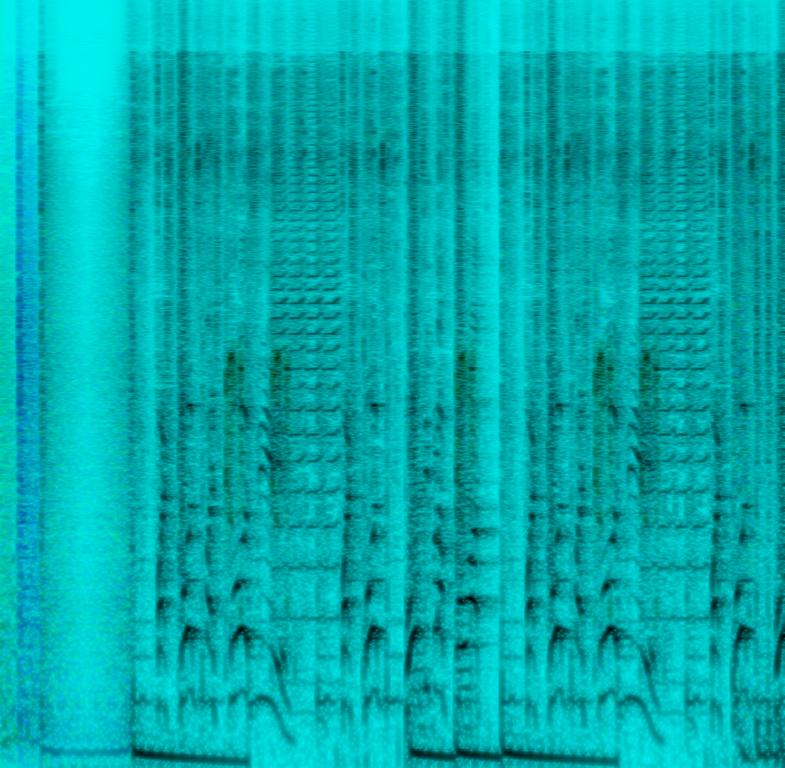
This funk song features a male voice singing the main melody. The melody is repetitive. This is accompanied by percussion that does not play any cymbals. A trumpet plays a repetitive melody of staccato notes. There are other quirky instruments playing in the background adding to the percussion. The mood of this song is upbeat. This song can be played in a bank robbery movie.